Question: I am trying to load a Json file ('Email_Master.json') using a pig script which is present on Azure storage container. The json file has been generated by a pig script and stored onto azure container. Below is the image how the file looks on container.

I am facing the error while loading the file using pig script through Powershell
> ERROR org.apache.pig.tools.grunt.Grunt - ERROR 1131: Could not find schema file
The command used is
'''
a = LOAD '$Azure_Path/Email_Master.json' USING JsonLoader();
'''
How to resolve the issue?
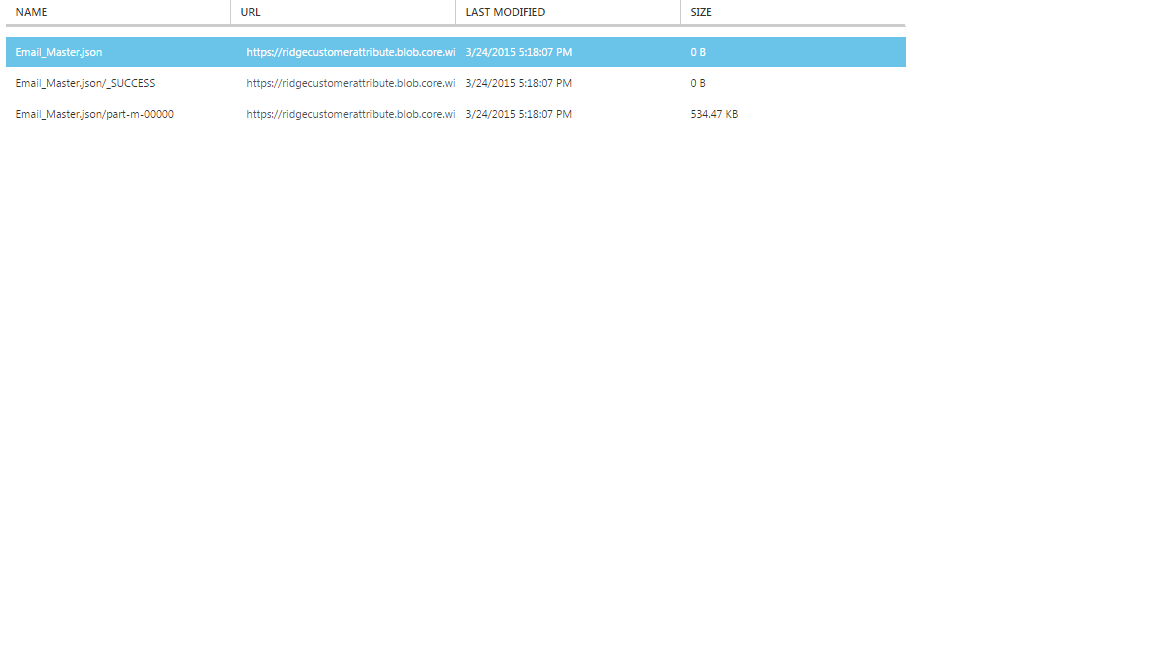
Answer: The issue is with Default Container which is specified while provisioning HdInsight Cluster.The schema and Header files are storing in Default container.